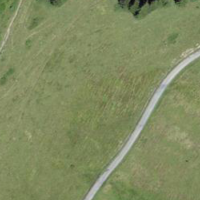
EUNIS habitat code: 23
Species observed at this site:
Dactylorhiza majalis
Aculepeira ceropegia
Dactylorhiza maculata